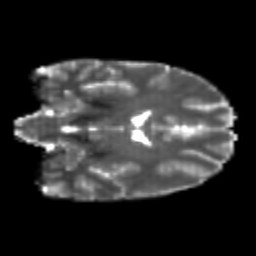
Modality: T2w
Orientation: coronal
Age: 22
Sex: female
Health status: healthy
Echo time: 0.074 s